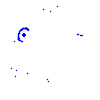
Particle: kaon